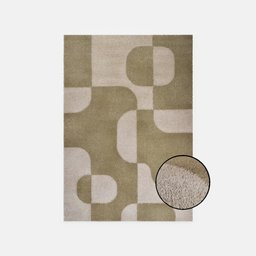
Label: decoration